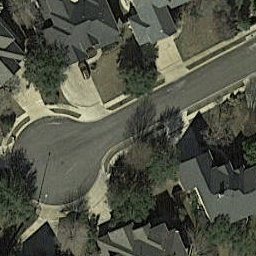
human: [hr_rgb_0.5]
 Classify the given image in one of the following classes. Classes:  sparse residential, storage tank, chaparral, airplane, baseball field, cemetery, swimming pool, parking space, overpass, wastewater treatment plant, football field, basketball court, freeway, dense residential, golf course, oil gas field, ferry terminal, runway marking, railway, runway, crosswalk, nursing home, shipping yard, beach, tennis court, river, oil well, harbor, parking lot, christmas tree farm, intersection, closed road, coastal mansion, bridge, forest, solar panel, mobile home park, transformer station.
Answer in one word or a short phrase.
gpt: closed road